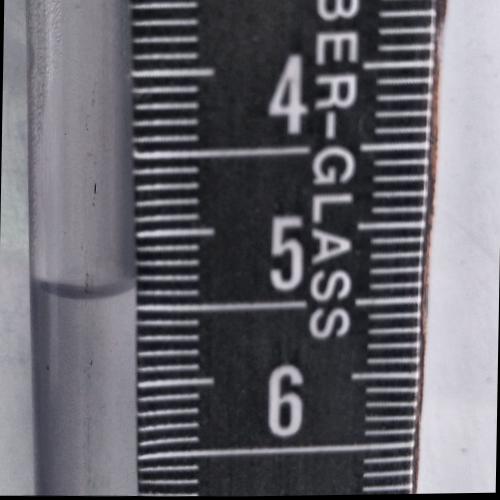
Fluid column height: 5.4 cm